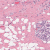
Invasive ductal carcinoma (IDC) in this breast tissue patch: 0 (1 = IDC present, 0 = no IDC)